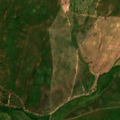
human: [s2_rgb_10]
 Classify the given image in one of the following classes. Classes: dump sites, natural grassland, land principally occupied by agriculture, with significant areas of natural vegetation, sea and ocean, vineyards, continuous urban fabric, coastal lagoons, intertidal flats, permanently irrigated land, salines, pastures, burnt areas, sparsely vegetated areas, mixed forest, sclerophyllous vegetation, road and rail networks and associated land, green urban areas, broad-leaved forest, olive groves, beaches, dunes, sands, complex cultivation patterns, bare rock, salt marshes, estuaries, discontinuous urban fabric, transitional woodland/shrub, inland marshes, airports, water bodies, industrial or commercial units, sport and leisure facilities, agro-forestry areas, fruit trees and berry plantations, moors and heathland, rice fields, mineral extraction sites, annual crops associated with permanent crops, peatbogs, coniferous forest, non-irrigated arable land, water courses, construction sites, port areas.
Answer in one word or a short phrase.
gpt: continuous urban fabric